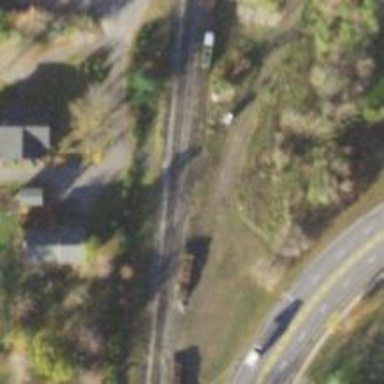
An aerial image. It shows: Railway siding with rails.